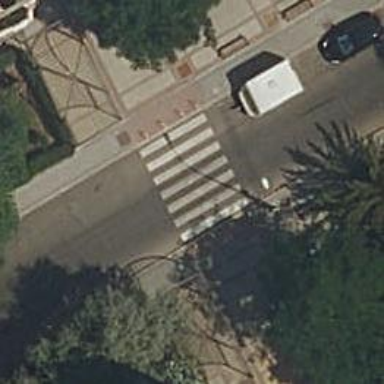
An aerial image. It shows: Uncontrolled zebra crossing on the road.